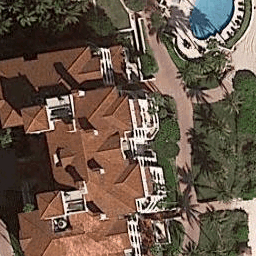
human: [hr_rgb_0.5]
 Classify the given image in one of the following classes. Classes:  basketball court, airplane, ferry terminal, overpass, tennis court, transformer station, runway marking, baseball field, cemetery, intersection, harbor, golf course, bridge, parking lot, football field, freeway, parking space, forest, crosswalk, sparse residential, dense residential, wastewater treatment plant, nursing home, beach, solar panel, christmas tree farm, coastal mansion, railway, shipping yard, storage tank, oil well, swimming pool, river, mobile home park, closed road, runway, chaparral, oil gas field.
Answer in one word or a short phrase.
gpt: coastal mansion